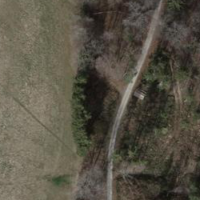
EUNIS habitat code: 44
Species observed at this site:
Tussilago farfara